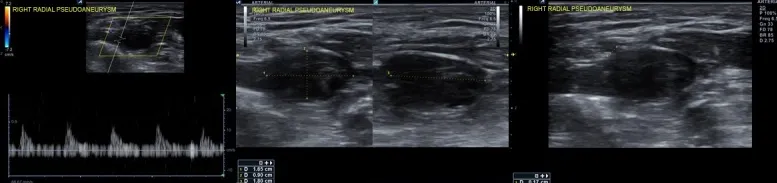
Doppler ultrasound confirmed thrombotic pseudoaneurysm occlusion after prolonged pneumatic neck compression.
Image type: radiology (ultrasound)